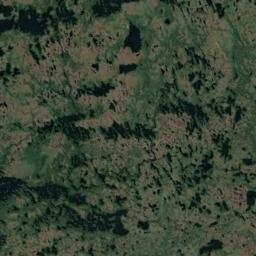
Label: wetland